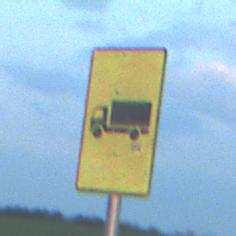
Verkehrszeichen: KFZZulaessigeGesamtmasse3Komma5TOhnePfeilsymbol
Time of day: SunriseSunset
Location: Outdoor (Nature)
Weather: PartlyCloudy
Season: NotSpecified
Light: Natural